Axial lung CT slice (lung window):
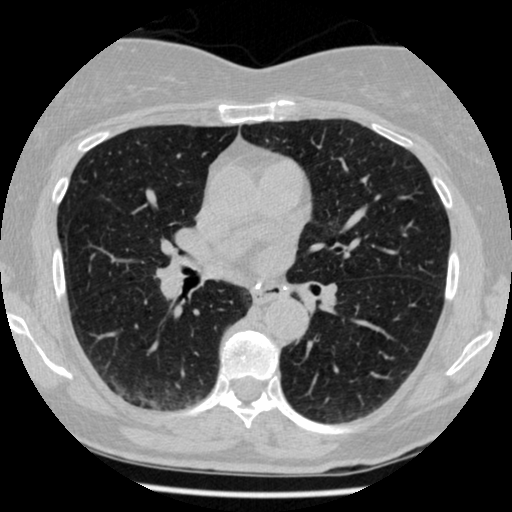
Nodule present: no